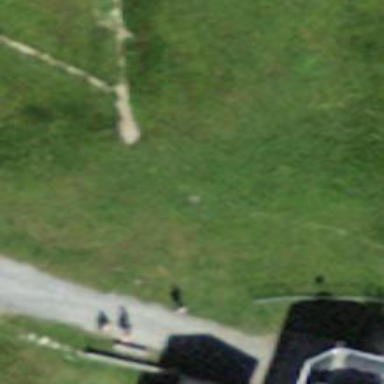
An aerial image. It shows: Downhill ski slope.